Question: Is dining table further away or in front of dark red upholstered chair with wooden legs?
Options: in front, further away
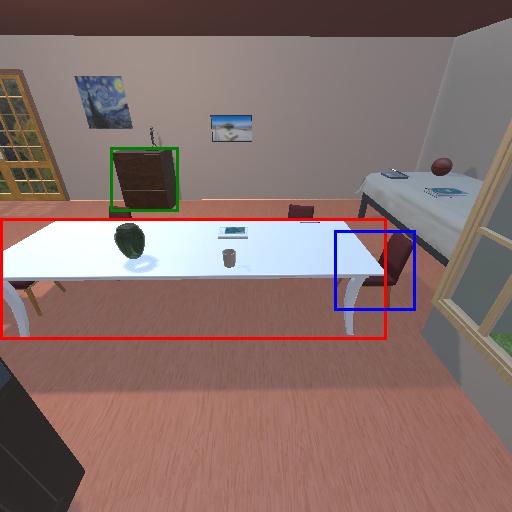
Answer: in front